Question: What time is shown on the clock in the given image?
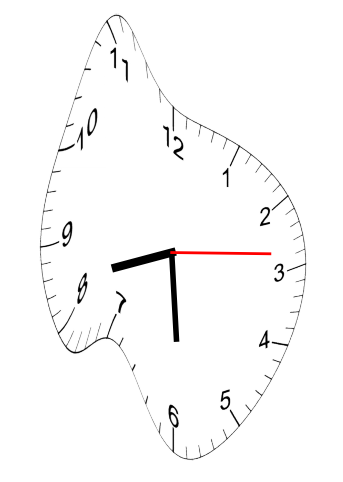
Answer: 08:29:14